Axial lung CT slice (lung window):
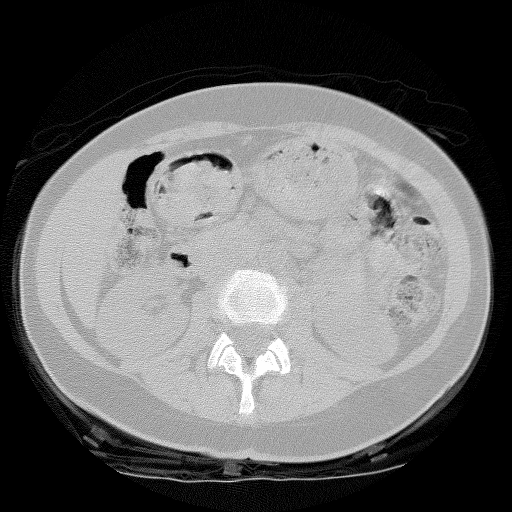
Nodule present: no